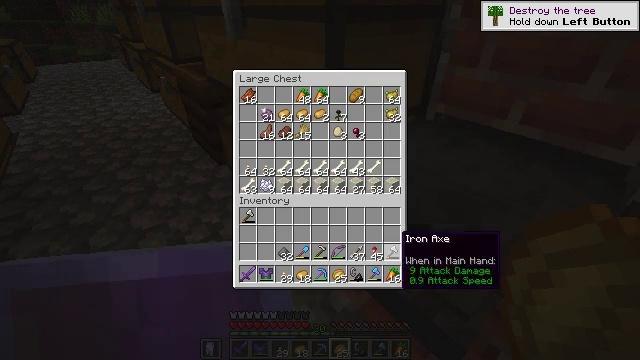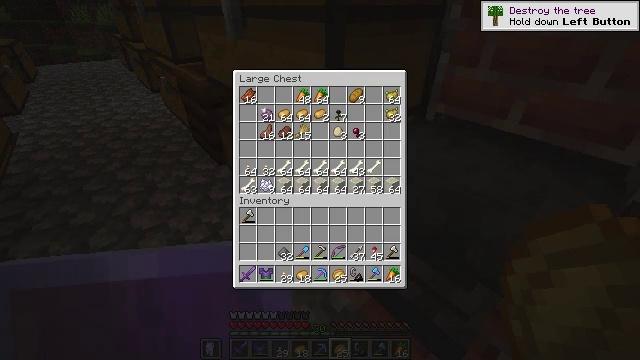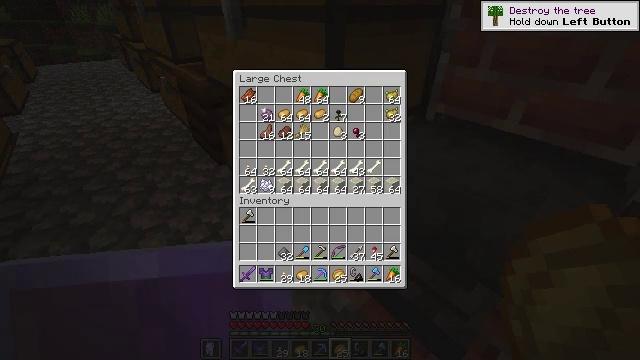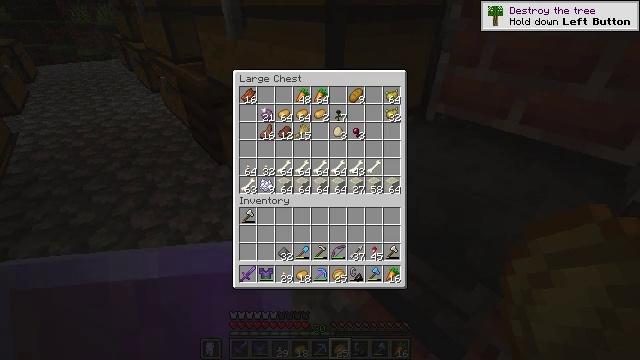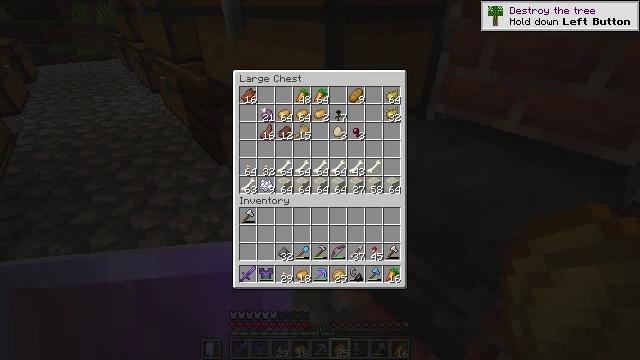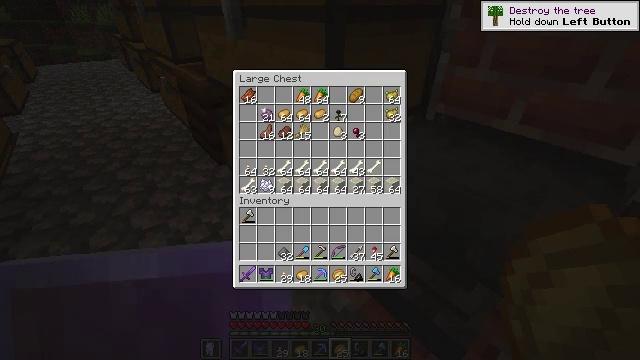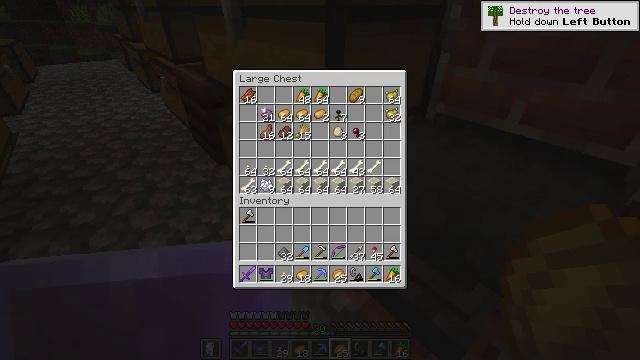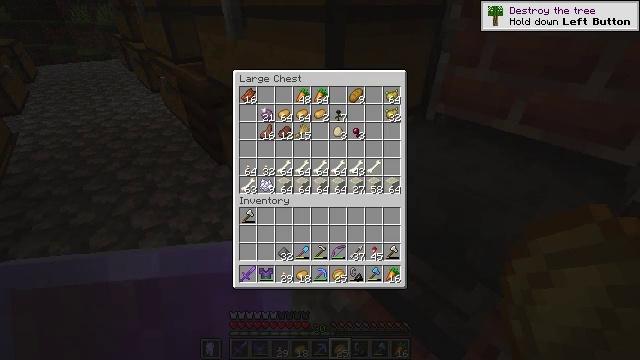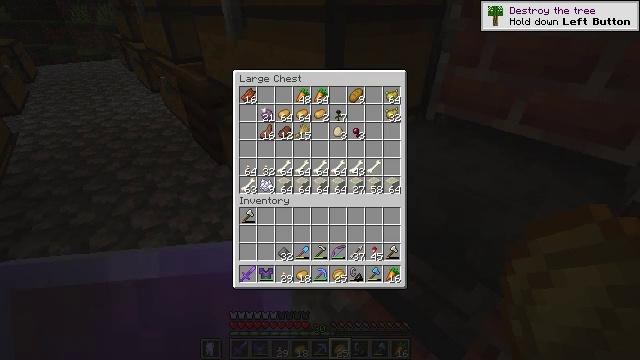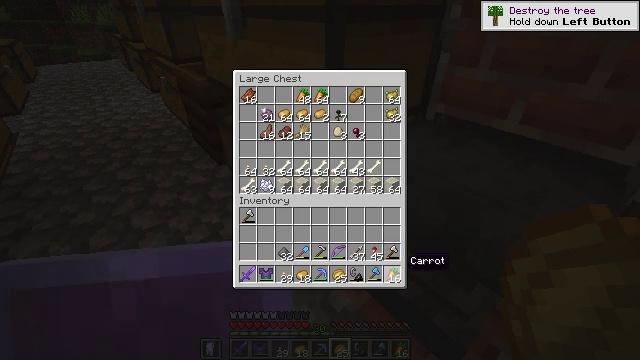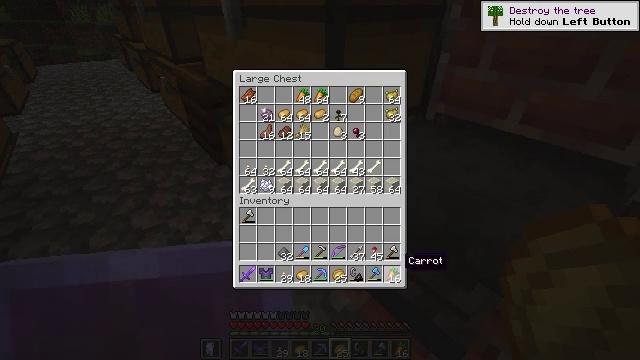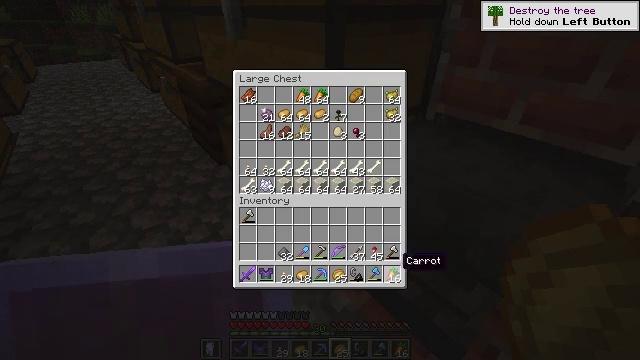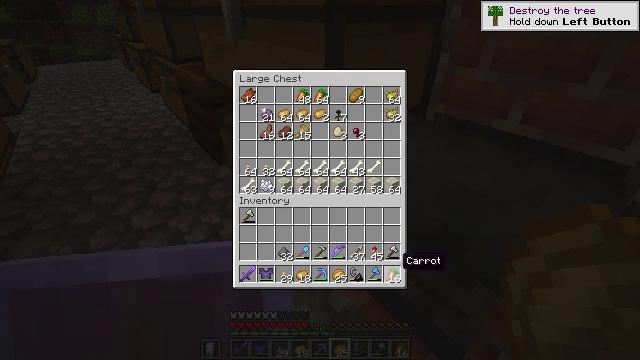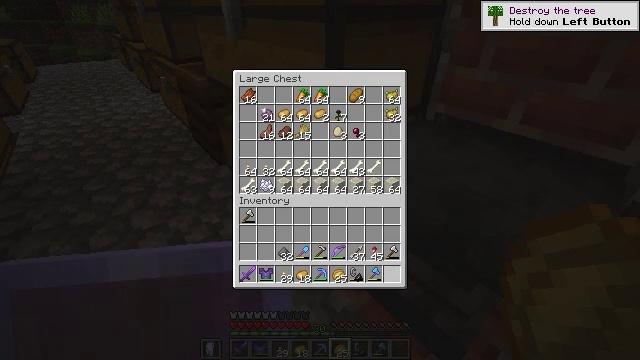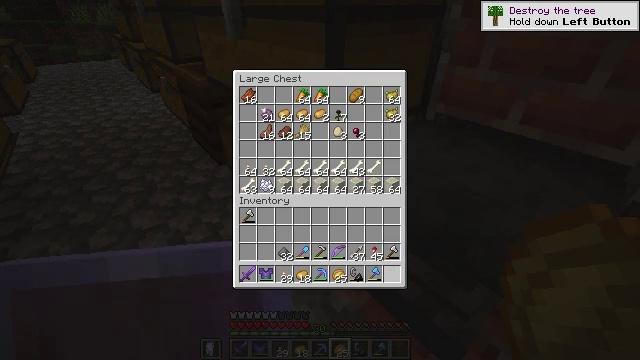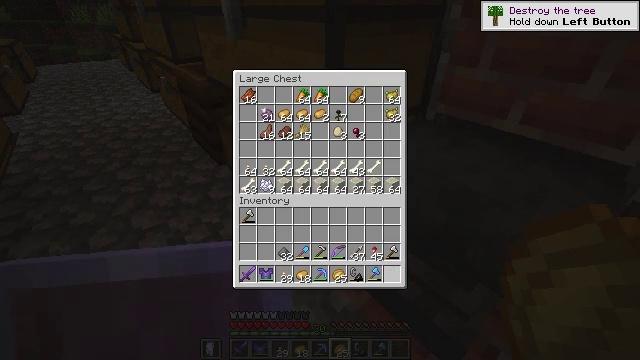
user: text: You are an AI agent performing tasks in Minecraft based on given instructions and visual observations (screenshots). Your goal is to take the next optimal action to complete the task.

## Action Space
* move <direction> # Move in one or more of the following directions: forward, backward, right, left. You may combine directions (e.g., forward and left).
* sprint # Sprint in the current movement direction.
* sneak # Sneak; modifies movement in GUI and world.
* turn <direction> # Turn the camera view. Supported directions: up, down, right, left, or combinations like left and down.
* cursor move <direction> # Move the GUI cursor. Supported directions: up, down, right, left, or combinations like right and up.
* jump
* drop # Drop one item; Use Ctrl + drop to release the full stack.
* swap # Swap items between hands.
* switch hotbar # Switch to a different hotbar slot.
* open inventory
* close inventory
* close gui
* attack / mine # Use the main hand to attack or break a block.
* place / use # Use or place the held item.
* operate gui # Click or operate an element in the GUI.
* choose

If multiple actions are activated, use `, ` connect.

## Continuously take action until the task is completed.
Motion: motion action
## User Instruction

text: Put materials on the crafting table to craft TNT.
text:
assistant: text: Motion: sneak, cursor move right
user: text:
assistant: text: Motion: sneak
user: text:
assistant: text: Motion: sneak, cursor move down
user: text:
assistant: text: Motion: sneak, cursor move down
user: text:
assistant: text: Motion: sneak
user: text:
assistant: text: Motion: sneak
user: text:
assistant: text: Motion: sneak
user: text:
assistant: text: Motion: sneak
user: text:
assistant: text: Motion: sneak
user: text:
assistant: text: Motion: sneak
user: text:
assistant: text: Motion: sneak
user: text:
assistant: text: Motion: sneak
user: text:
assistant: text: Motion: sneak, choose
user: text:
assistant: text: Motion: sneak, choose
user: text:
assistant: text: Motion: sneak, choose
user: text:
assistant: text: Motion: sneak
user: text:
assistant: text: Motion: sneak
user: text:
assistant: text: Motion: sneak
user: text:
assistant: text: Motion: sneak
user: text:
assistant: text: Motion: sneak
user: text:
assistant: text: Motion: sneak, cursor move left
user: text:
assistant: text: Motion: sneak, cursor move left
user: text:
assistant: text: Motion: sneak, cursor move left
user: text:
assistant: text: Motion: sneak, cursor move left
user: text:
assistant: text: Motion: sneak, cursor move left
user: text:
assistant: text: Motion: sneak
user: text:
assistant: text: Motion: sneak
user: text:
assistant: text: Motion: sneak
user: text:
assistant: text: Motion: sneak
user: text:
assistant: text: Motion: sneak